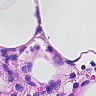
Metastatic tissue present: no